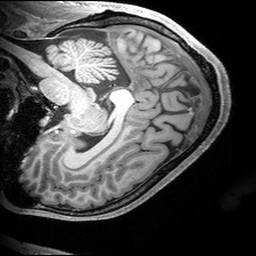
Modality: T1w
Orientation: sagittal
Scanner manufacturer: siemens
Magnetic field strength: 3 T
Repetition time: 2.53 s
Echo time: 0.00299 s